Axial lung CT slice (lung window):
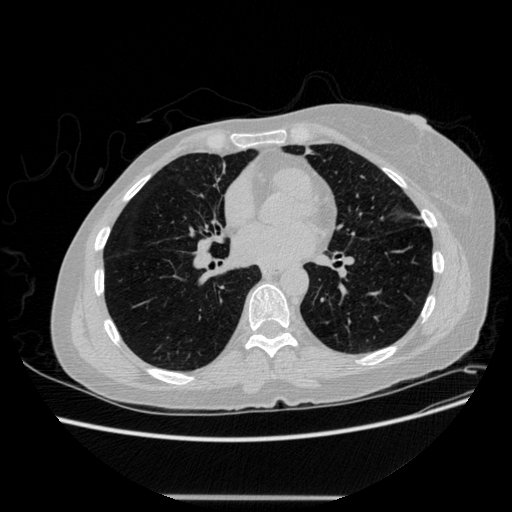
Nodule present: no